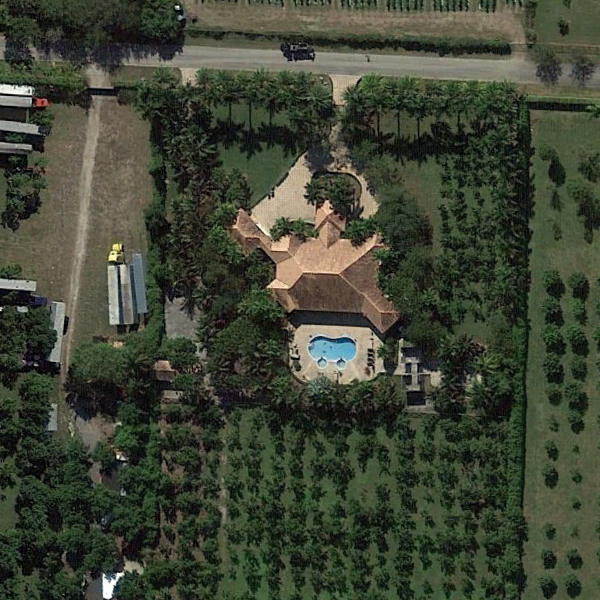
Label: SparseResidential